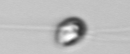
Label: flagellate